Question: I've embedded a Youtube video in my facebook app, but when I scroll down, the youtube video floats above the facebookmenu-bar. Which looks kind of awful, see screenshot.
At first glance, the problem only shows in Chrome and Internet Explorer, not in Firefox.
It seems to be a Z-index issue. I've tried adding &wmode=Opaque to my youtube-url, but no luck.
Did someone else have this problem? If so, what did you do to solve it?

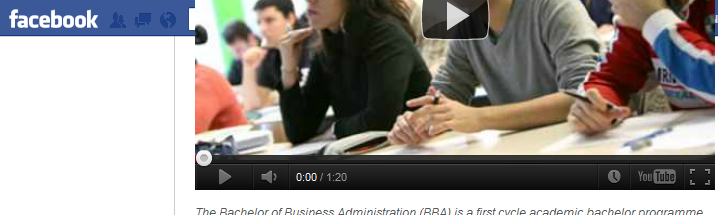
Answer: The problem is with the embedded youtube frame. You need to add this to the query string of the url for it to work right:
wmode=transparent
You get something like this:
www.youtube.com/embed/xxxxxxxxx?wmode=transparent&rel=0
That will fix the z index issue of embedded youtube videos sitting on top of all other windows and modals.